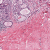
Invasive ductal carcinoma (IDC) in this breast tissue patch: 1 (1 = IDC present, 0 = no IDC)